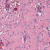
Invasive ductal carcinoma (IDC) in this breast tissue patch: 0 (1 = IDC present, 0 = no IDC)